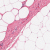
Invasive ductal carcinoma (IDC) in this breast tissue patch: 0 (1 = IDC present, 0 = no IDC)